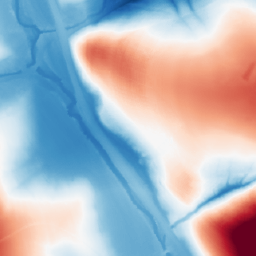
Category: morphological
Decomposition family: morphological
Decomposition parameters: operation: average
size: 100
Upsampling method: nearest
Upsampling parameters: scale: 2
Upsampling scale: 2